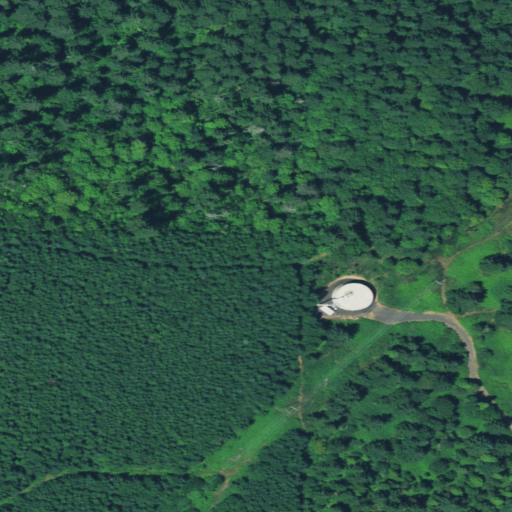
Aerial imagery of mountain in Oregon named Bolton Hill containing evergreen forest, mixed forest, pasture, low intensity development, deciduous forest, and grassland